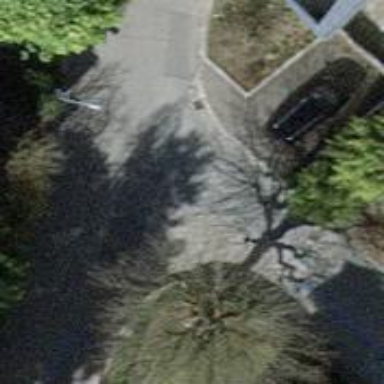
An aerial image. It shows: Residential road with sett surface.